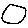
Label: circle